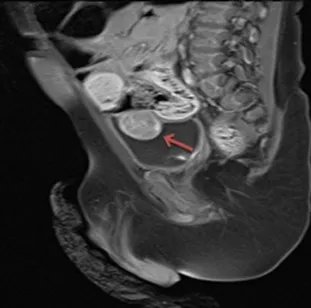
B
) Magnetic resonance imaging (MRI) showing solid mass arising from the urinary bladder fundus (
arrow.
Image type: radiology (mri)